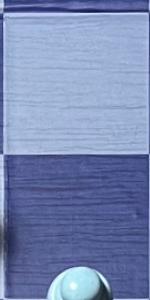
Label: Empty